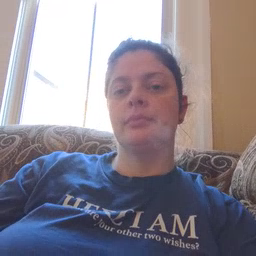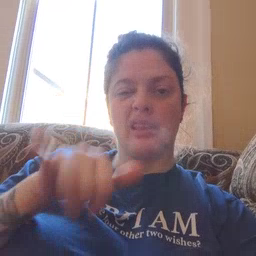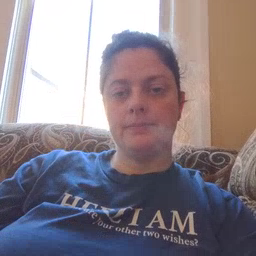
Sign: that